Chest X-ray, PA view. Patient: 38 years old, sex M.
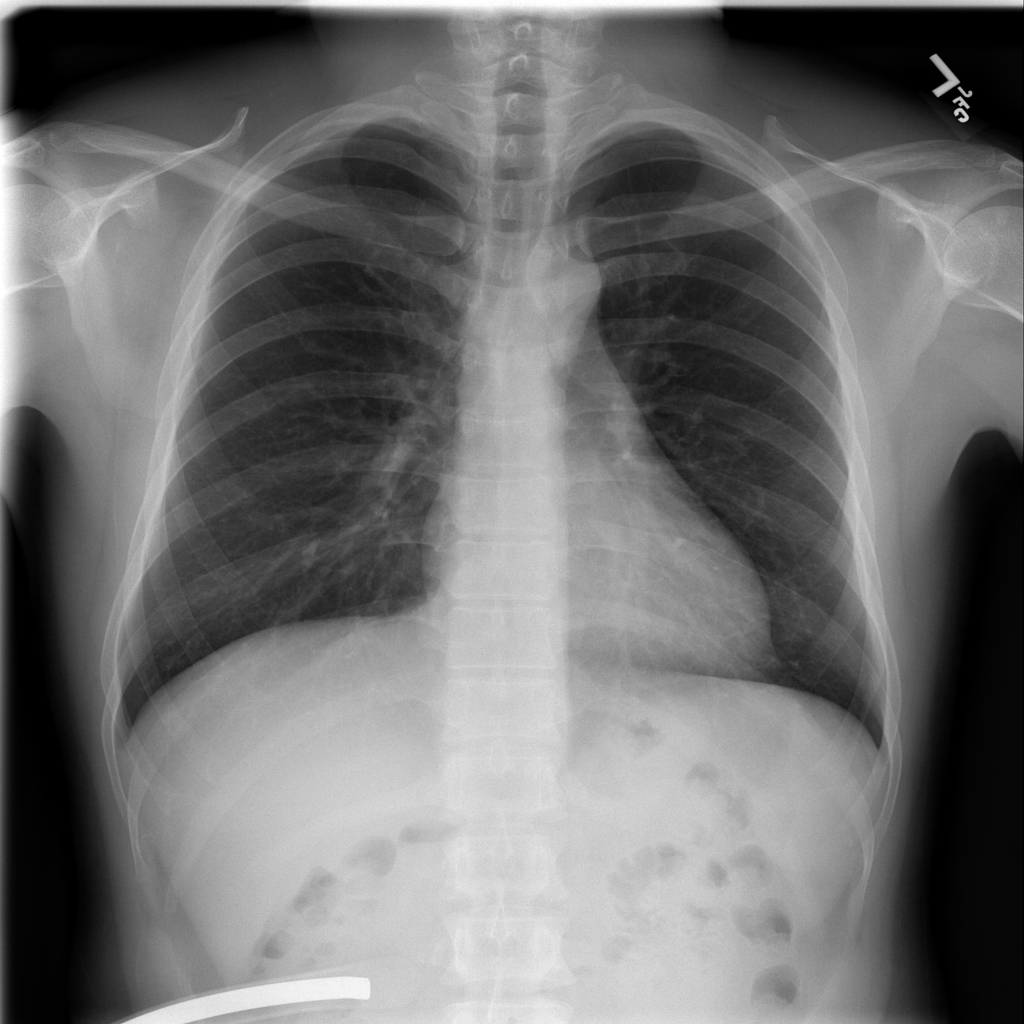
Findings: No Finding